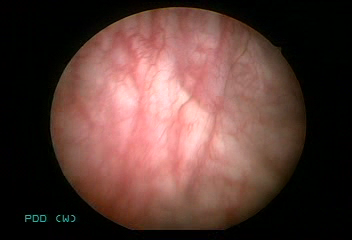
Modality: WLC
Class: Normal mucosa
Bladder cancer association: No